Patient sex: M
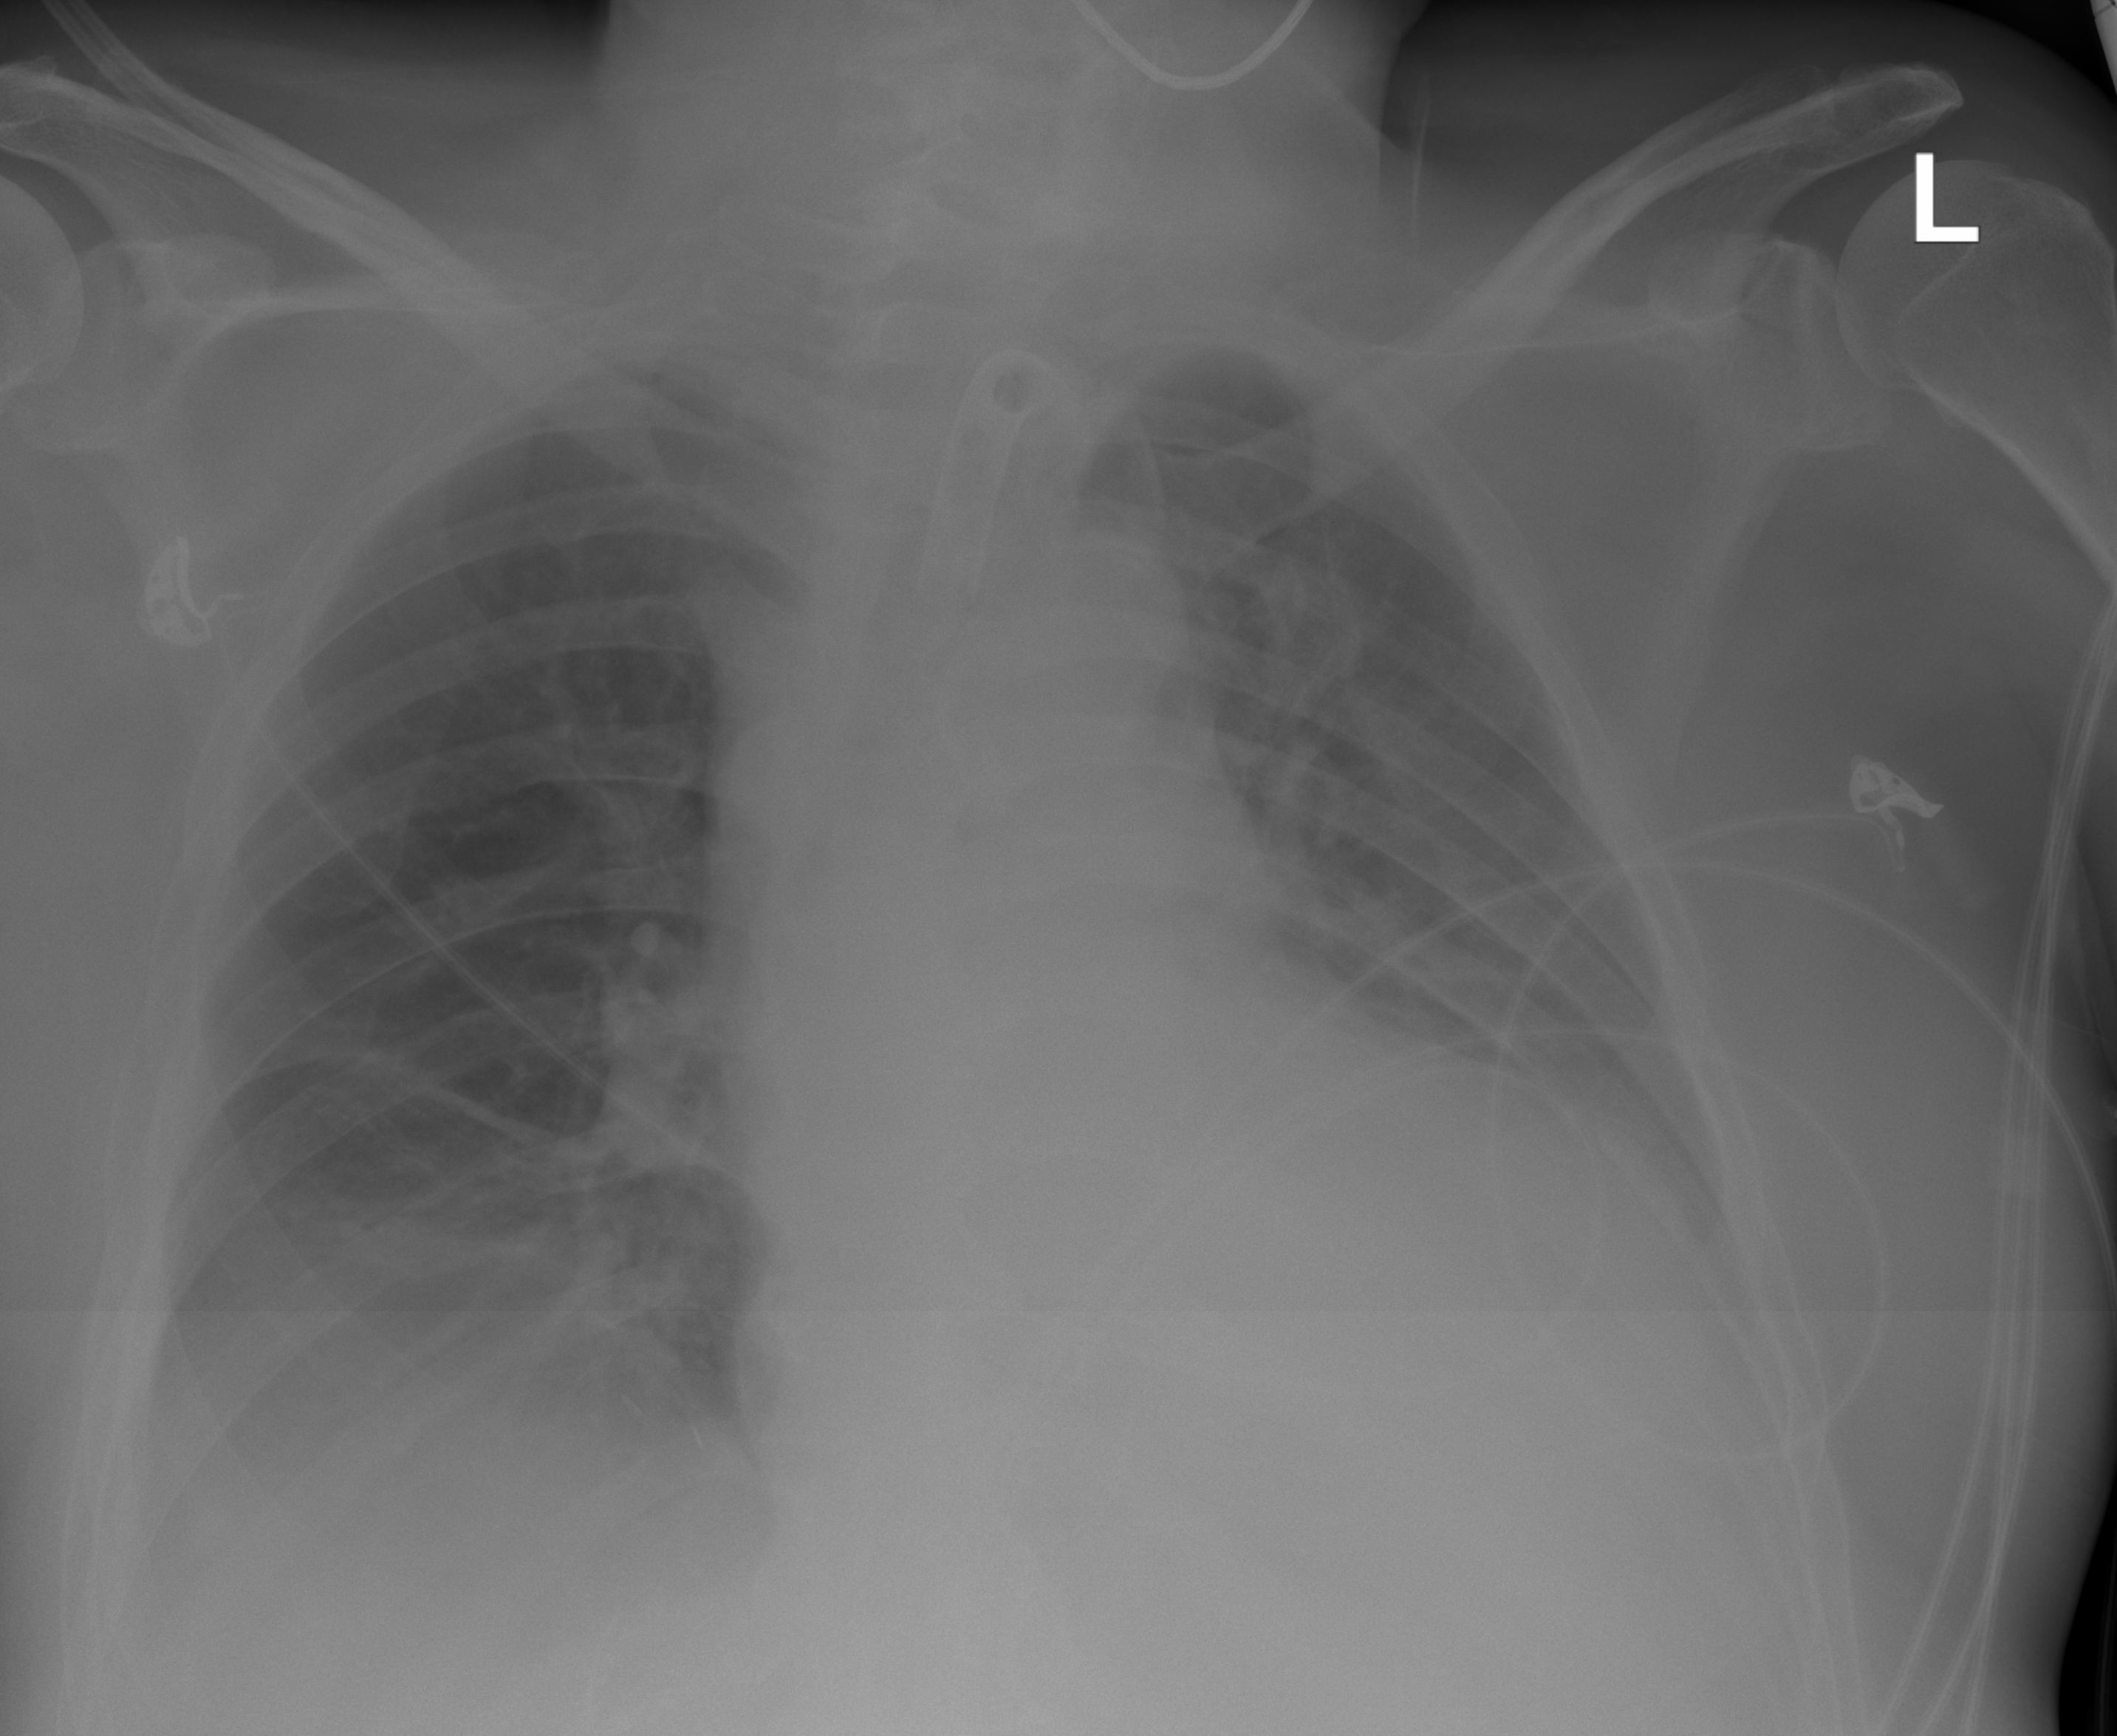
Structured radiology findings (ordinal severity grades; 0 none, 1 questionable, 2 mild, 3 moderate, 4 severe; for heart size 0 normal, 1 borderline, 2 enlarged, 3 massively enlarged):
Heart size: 2
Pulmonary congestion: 1
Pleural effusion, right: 2
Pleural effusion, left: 0
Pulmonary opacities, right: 0
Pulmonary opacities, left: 0
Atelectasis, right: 2
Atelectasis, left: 0